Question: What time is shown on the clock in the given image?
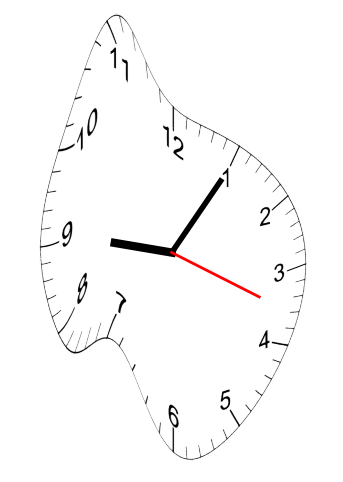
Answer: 09:05:18